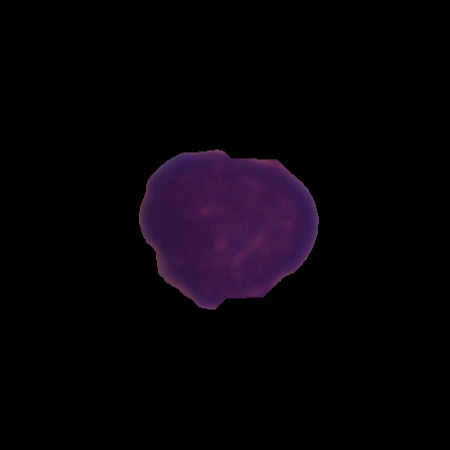
Label: healthy